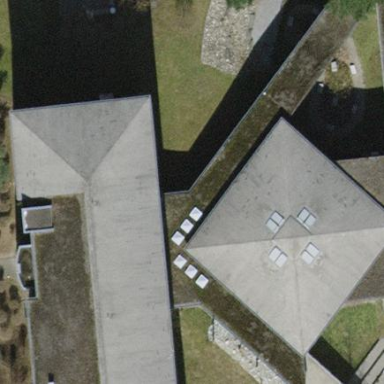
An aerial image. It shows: School building.